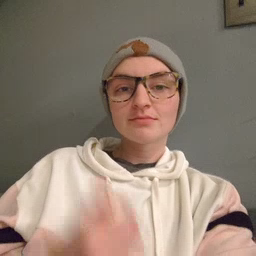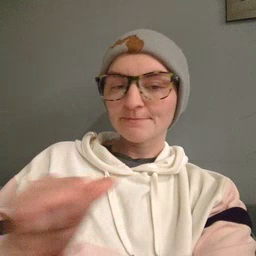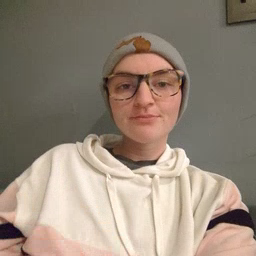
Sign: any